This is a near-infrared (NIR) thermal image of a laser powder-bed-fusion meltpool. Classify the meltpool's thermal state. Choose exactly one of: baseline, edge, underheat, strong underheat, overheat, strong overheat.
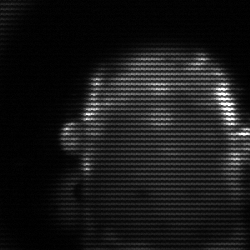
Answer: baseline